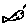
Label: fish